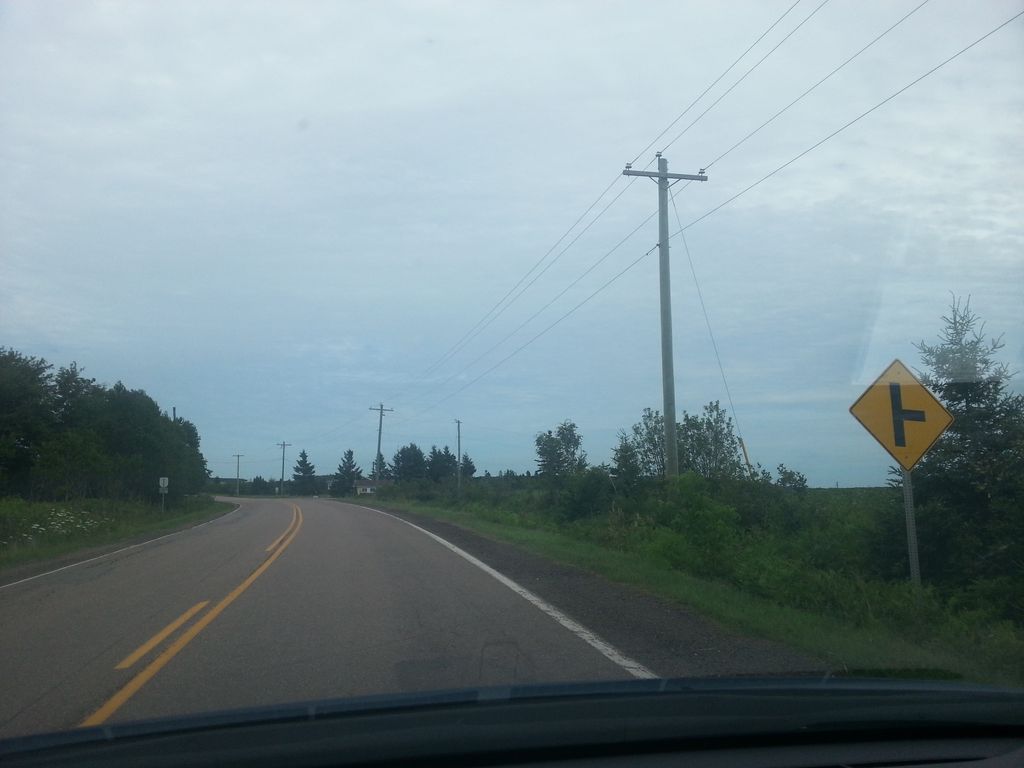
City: charlottetown